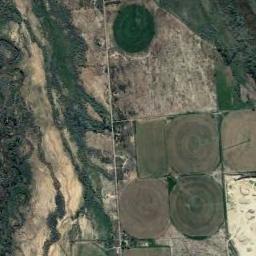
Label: circular_farmland